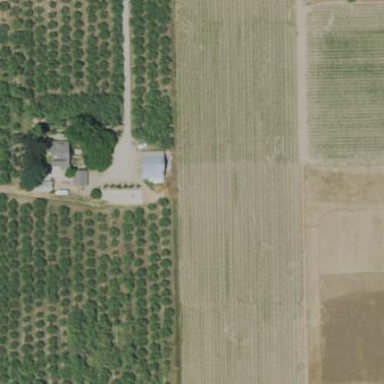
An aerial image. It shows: Orchard.